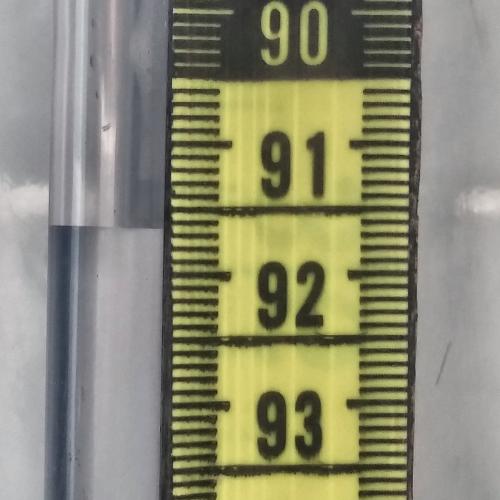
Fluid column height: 91.6 cm